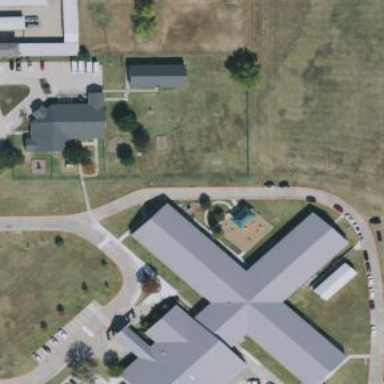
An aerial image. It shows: School building.